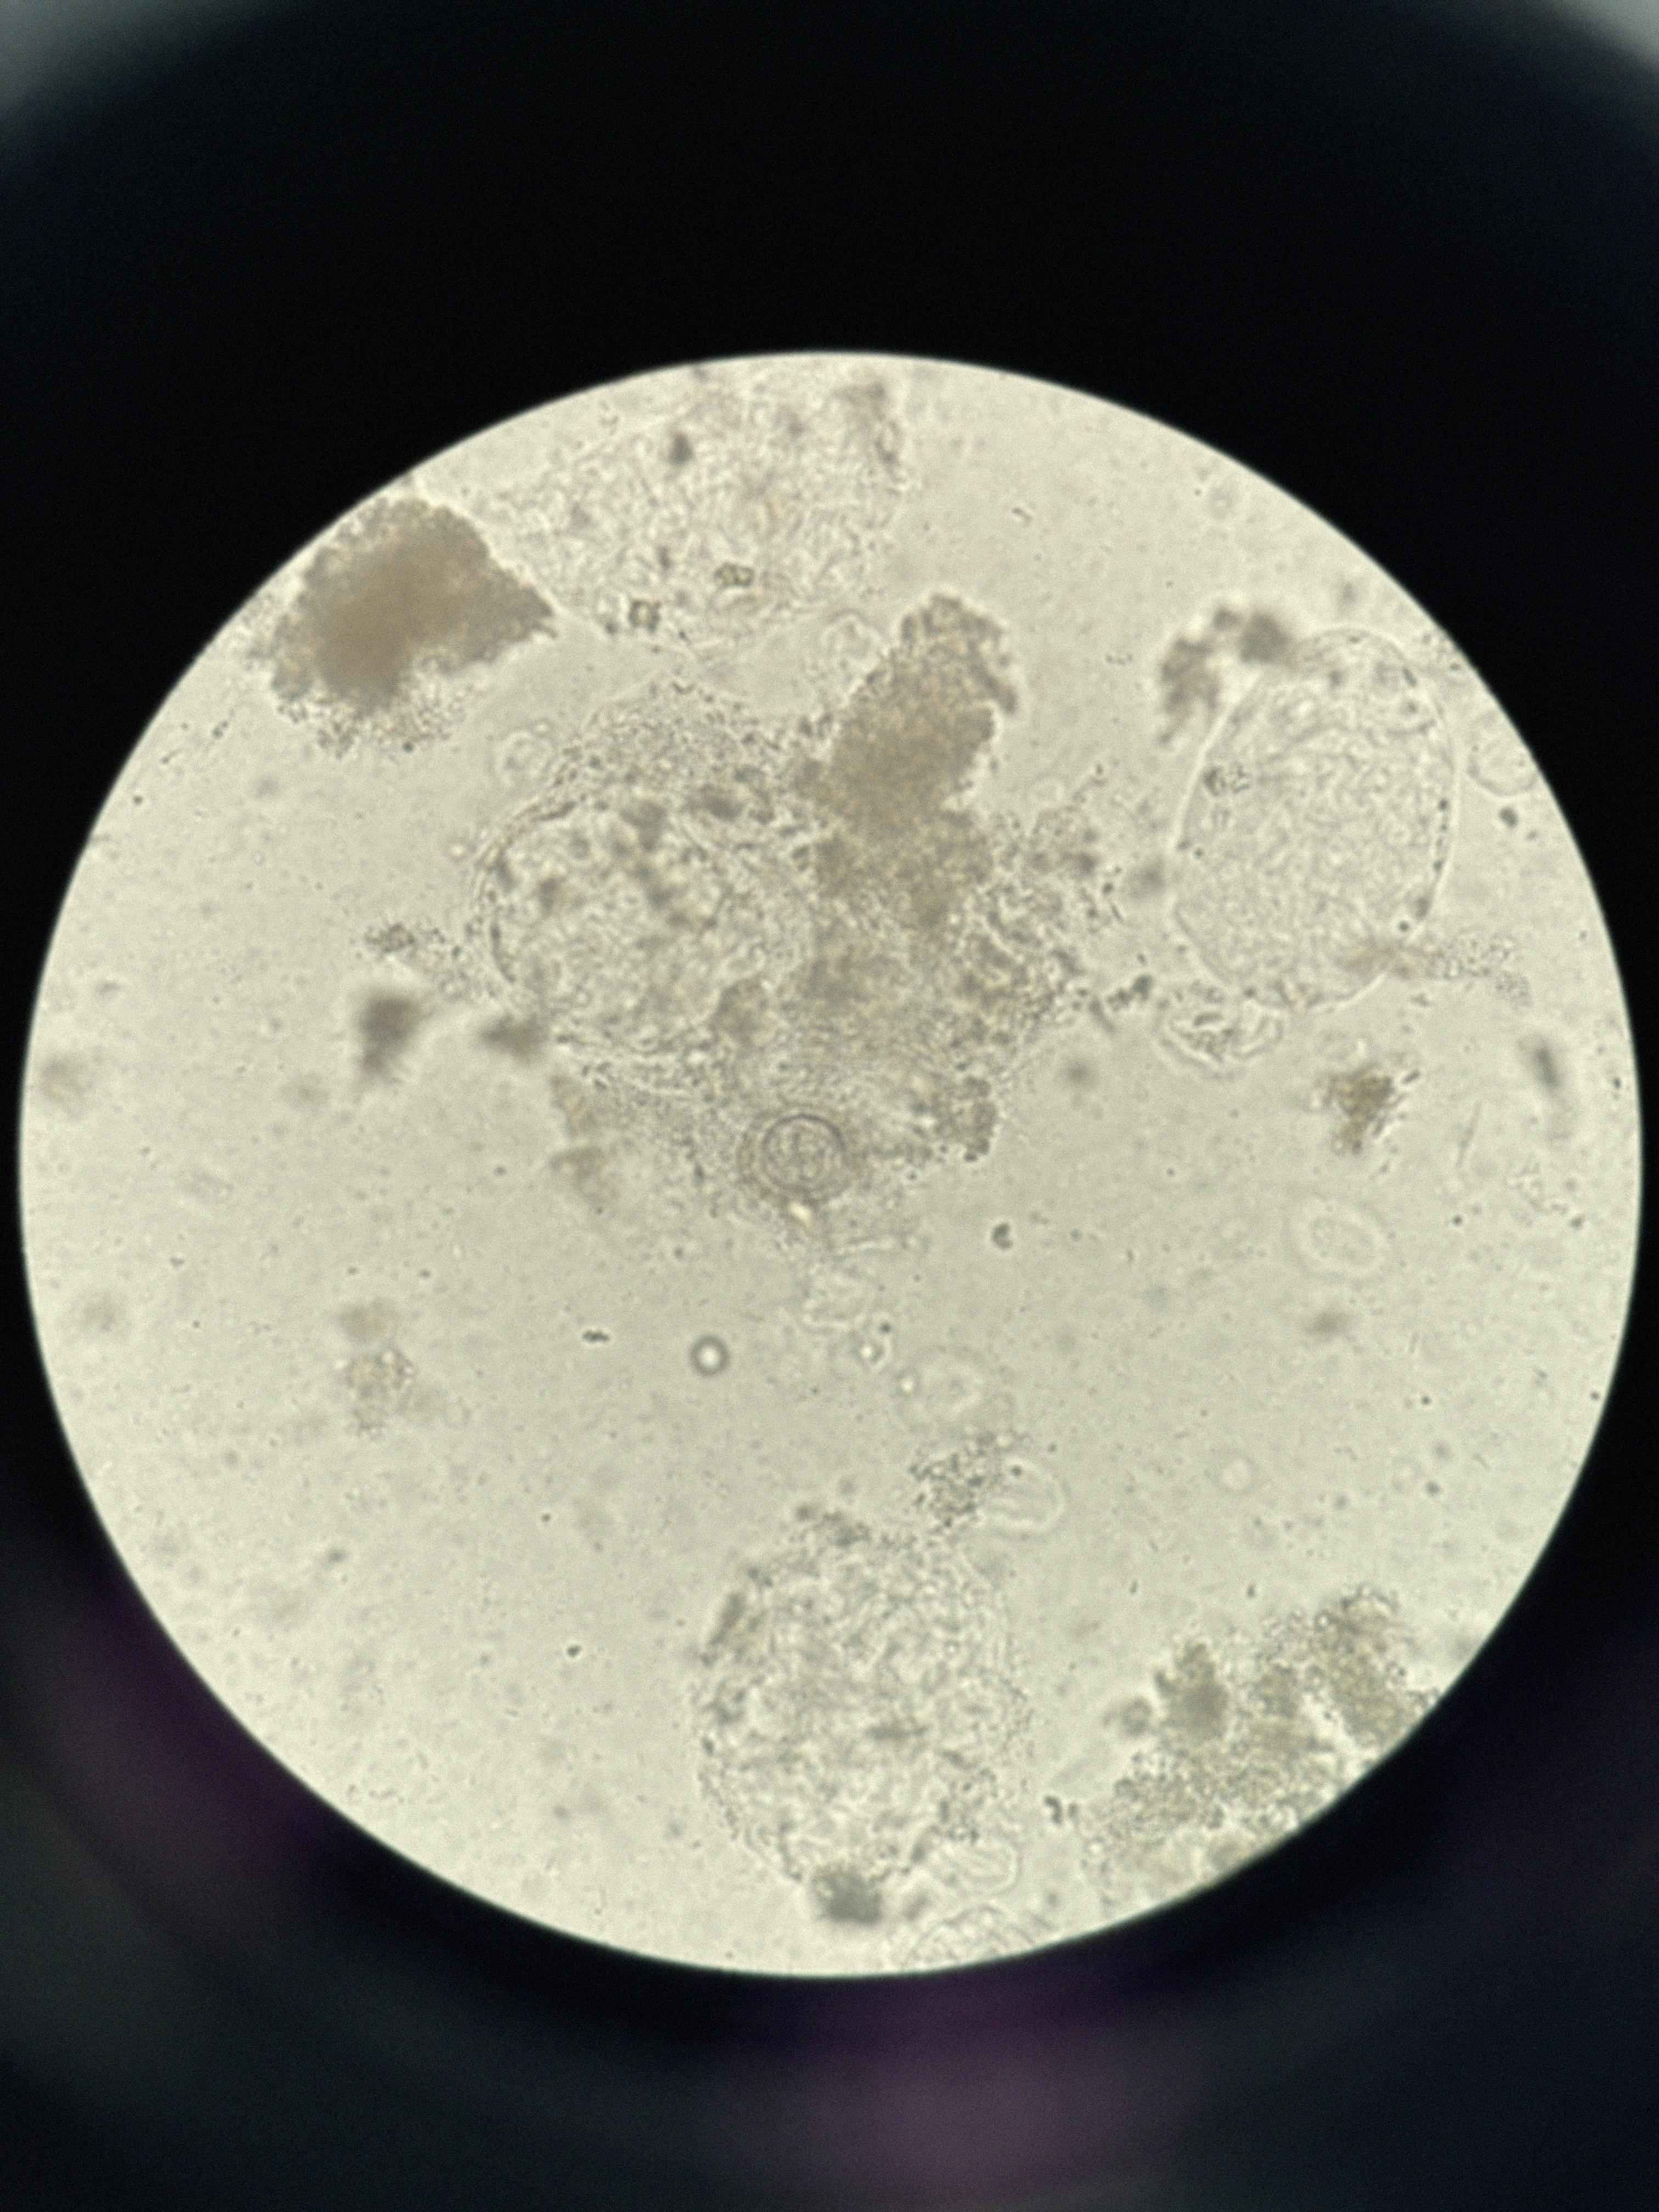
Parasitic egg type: Hymenolepis nana